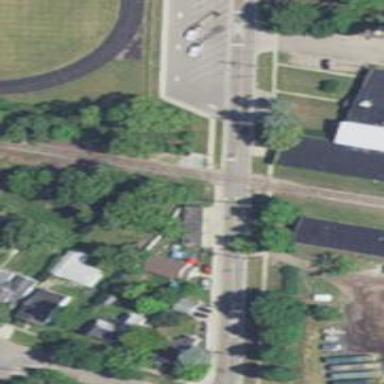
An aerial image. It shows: Railway crossing.